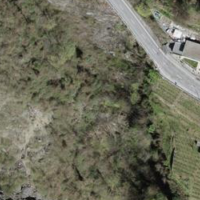
EUNIS habitat code: 45
Species observed at this site:
Senecio vulgaris